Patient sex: M
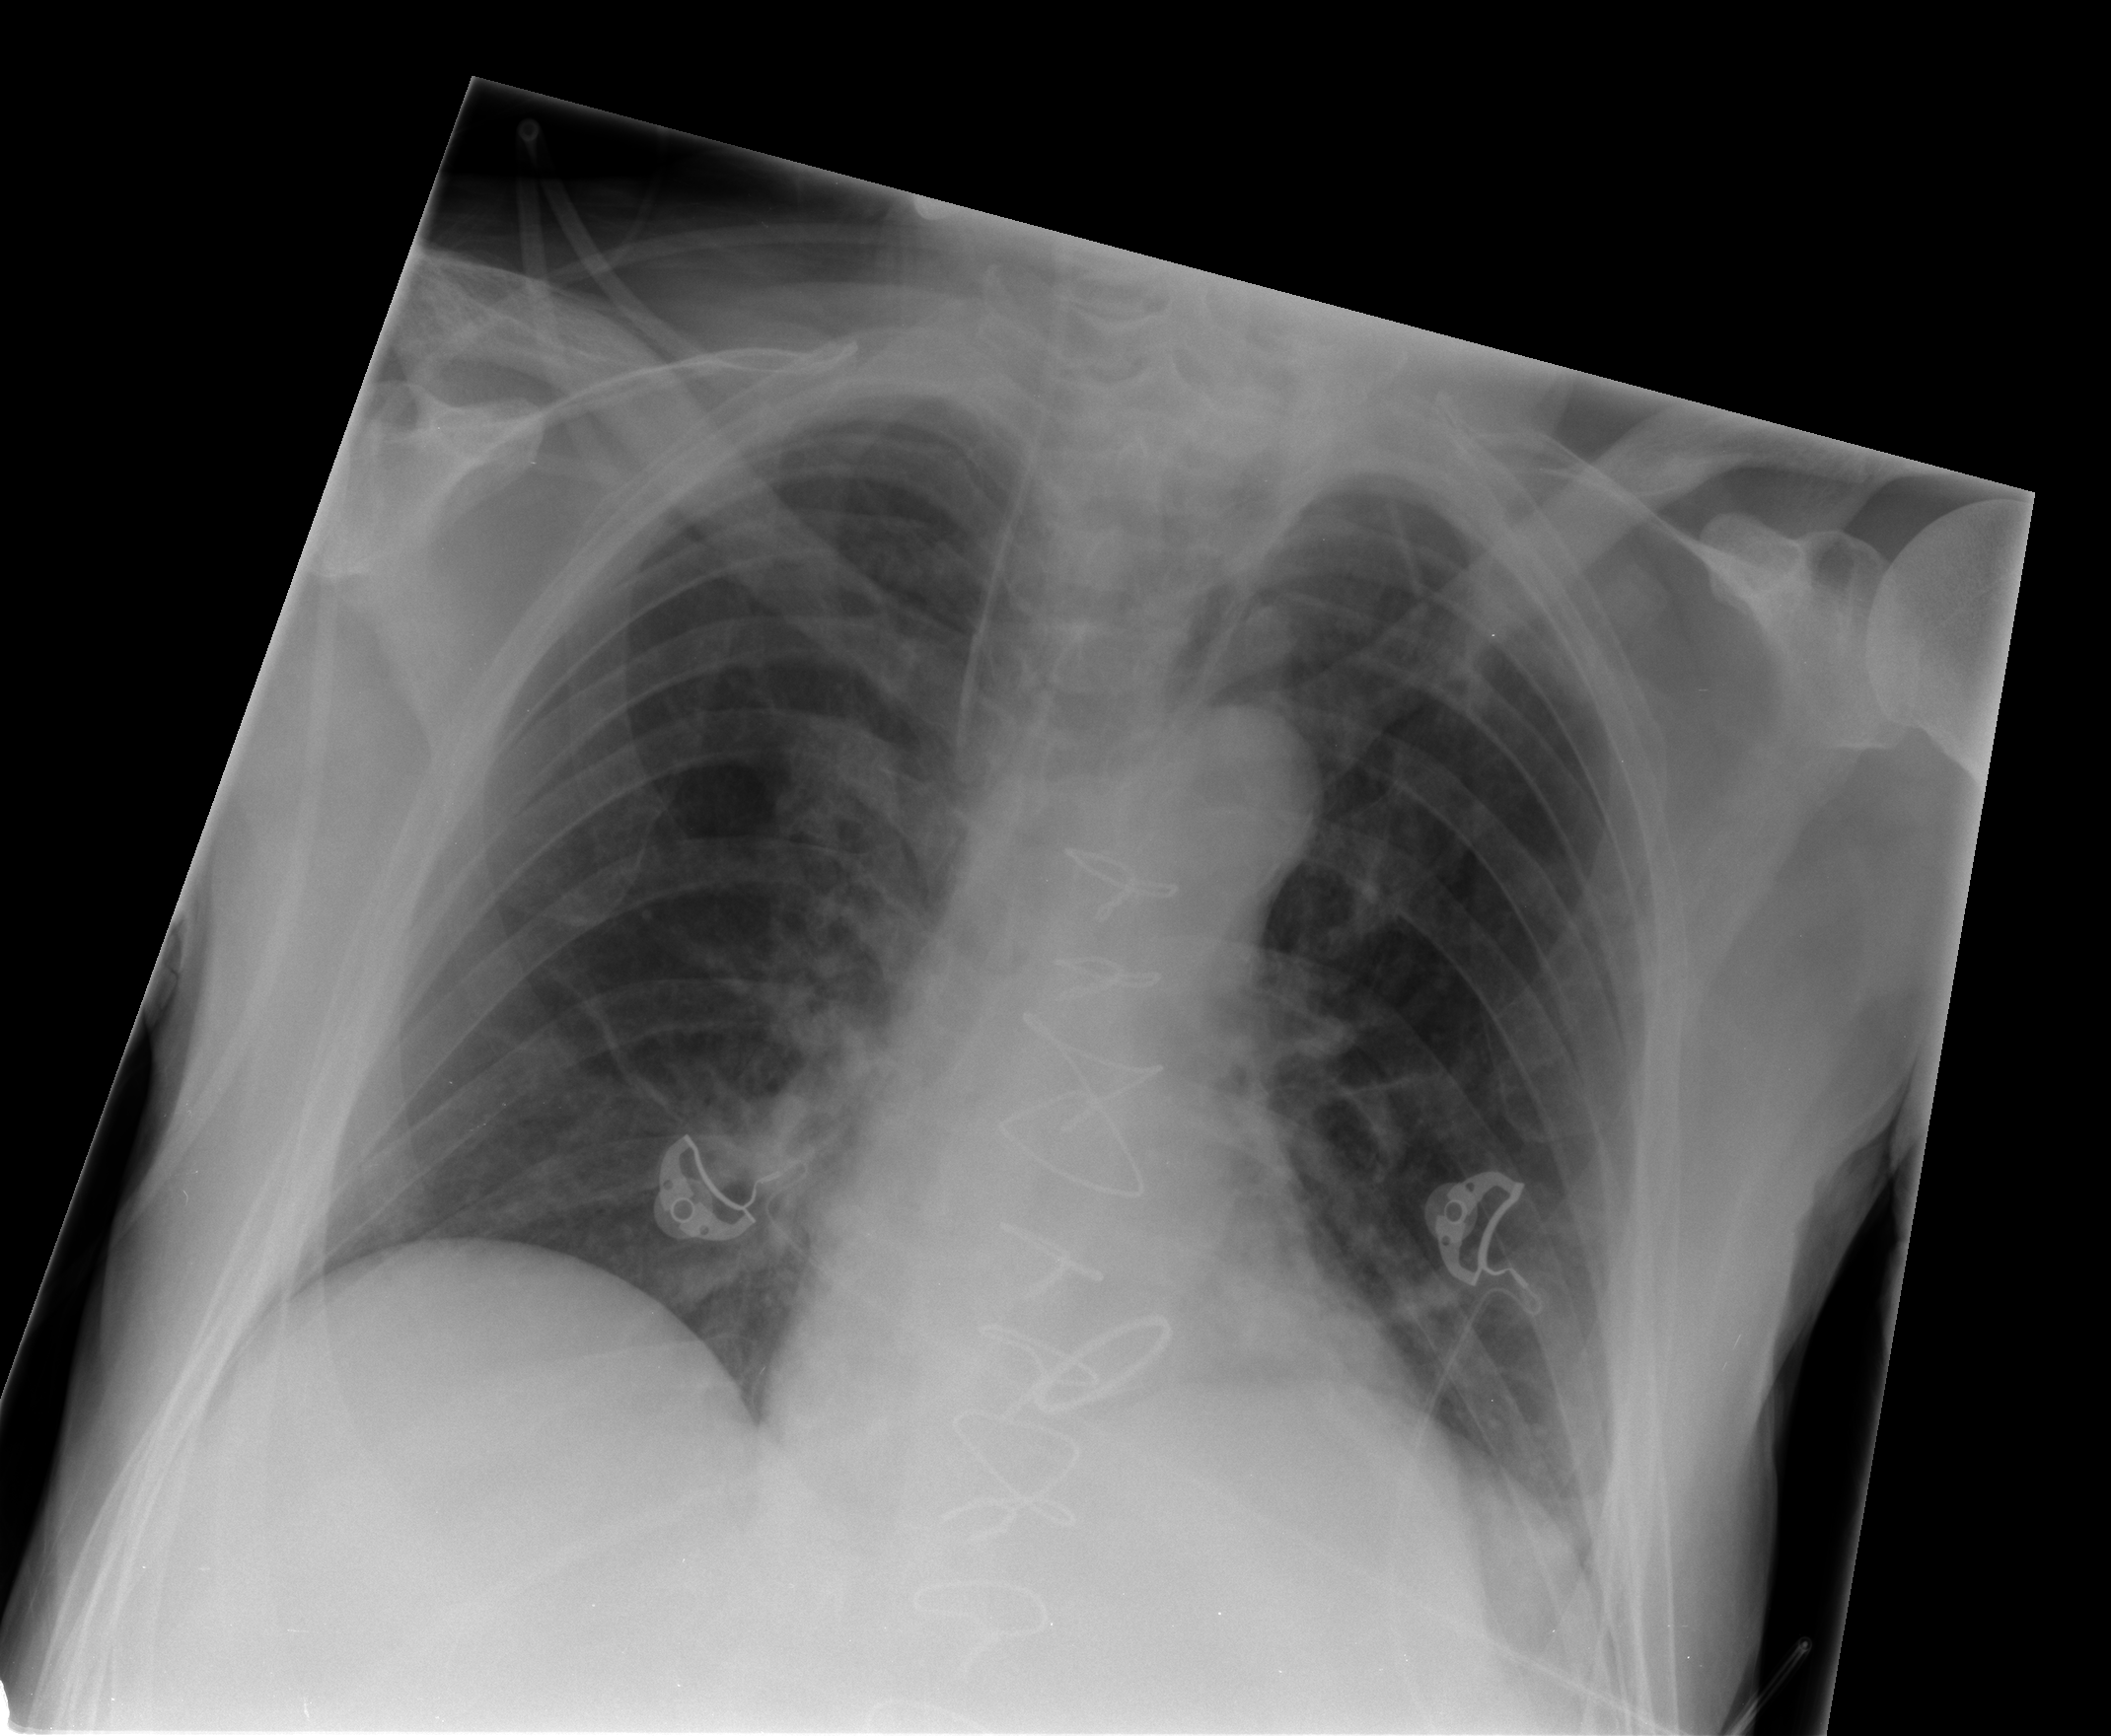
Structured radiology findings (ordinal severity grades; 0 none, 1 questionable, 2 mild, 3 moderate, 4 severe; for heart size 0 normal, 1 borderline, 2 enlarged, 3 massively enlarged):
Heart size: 0
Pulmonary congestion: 0
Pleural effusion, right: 0
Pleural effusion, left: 0
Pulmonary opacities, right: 0
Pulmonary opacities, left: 0
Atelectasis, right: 0
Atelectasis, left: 2